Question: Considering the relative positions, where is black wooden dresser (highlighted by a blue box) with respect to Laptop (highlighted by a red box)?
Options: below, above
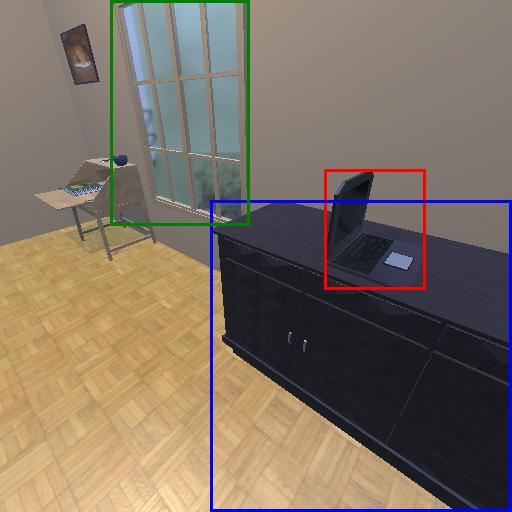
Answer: below